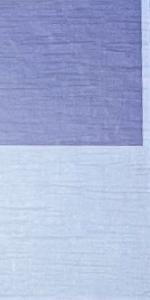
Label: Empty